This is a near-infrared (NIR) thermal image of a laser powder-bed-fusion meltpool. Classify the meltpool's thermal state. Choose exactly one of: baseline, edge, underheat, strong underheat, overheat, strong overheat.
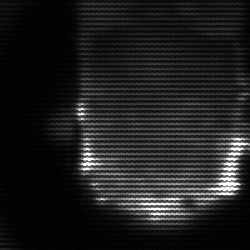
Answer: baseline